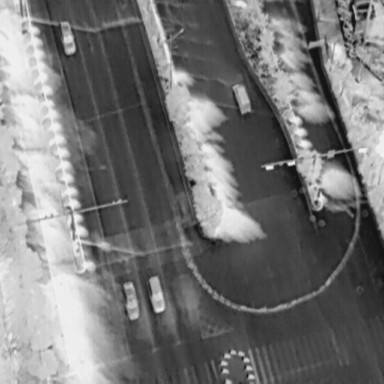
There are four Cars in the infrared image.